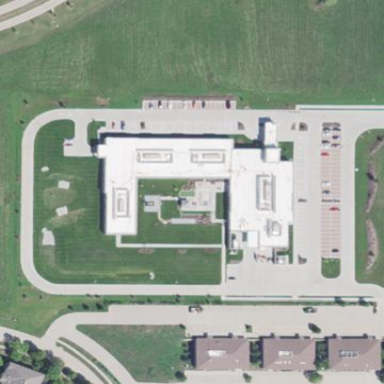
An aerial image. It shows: Hospital providing healthcare services.